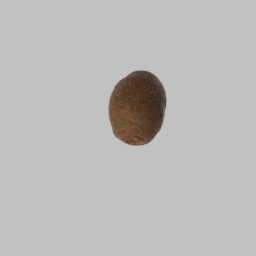
Label: nature